Question: I'm working on a Grails application and as you can see from the screenshot below, at the bottom of my create page I have two submit buttons, the one on the left creates and saves the instance and takes me to the show page of the instance I have just created.
The submit button on the right does exactly the same thing however I now want that button to save/create the instance but stay on this same (create) page and not redirect me to show.gsp with the fields still filled with the data previously entered. Is this possible?
Here is the code for the two buttons at the bottom of create.gsp
'''
<g:submitButton name="create" class="save" value="${message(code: 'default.button.create.label', default: 'Create')}" />
<g:submitButton name="create" class="save" value="${message(code: 'default.button.create.label', default: 'Create')}" />
'''

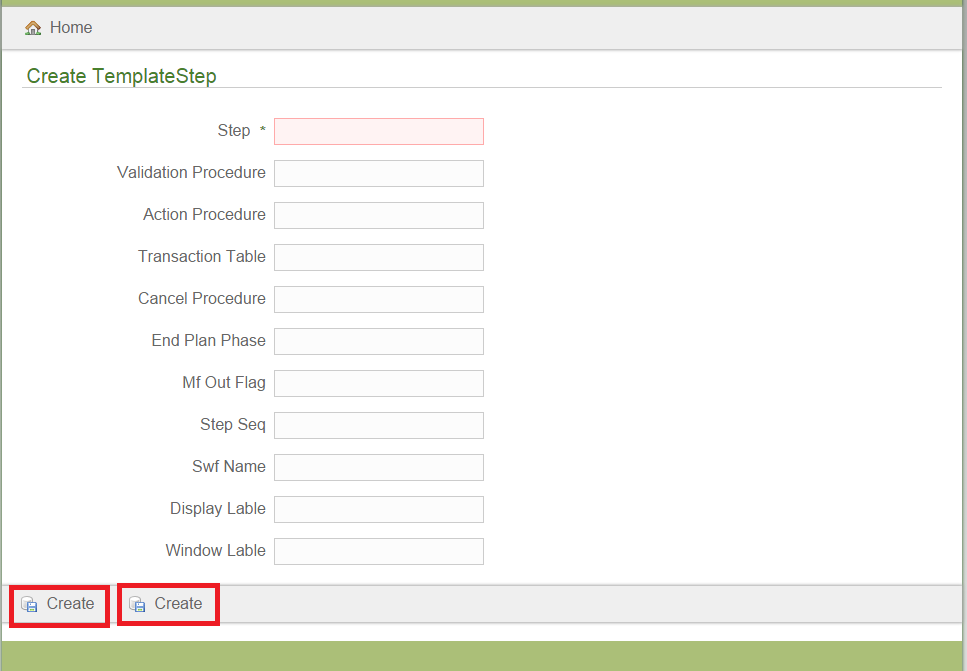
Answer: instead of '<g:submitButton>' you should use:
'''
<g:actionSubmit value="${message(default:'Create')}" action="create" />
<g:actionSubmit value="${message(default:'Create and Stay')}" action="createAndStay" />
'''
in the corresponding controler actions you decide wether you redirect to 'list' or to 'create' actions